Interaction volume radius: 5 \u00c5
Interaction volume height: 30 \u00c5
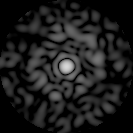
Disorder parameter: 0.8164